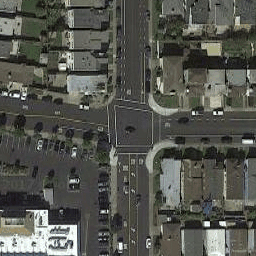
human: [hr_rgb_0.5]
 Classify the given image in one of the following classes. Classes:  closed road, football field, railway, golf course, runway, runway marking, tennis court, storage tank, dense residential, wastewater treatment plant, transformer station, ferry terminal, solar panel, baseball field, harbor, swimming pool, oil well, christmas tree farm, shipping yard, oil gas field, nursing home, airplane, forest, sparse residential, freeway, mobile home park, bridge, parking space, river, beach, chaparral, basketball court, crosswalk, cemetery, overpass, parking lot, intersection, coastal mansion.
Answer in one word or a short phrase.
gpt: intersection